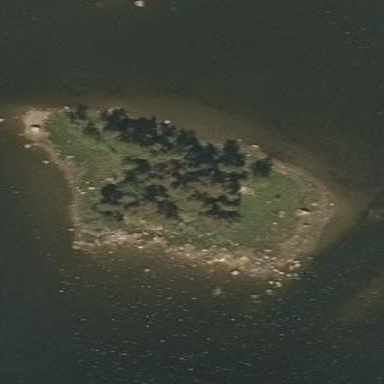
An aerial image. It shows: Islet located along the natural coastline.